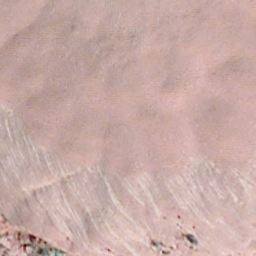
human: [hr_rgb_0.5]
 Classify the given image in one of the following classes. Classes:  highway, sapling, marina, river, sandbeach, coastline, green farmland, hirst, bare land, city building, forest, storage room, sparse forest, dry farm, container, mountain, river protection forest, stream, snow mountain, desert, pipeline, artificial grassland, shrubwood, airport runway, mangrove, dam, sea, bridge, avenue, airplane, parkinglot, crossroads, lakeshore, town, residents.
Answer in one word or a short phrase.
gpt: bare land